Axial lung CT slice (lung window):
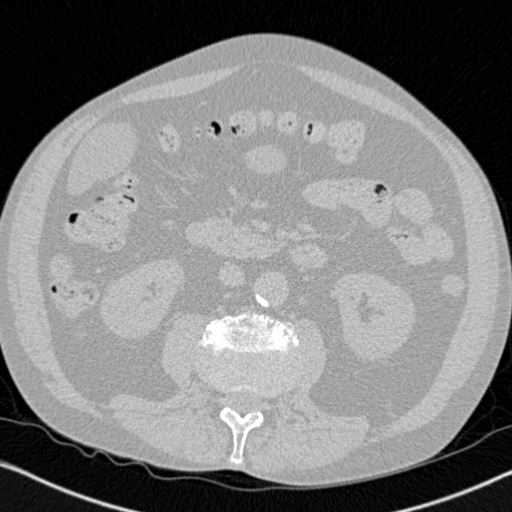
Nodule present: no